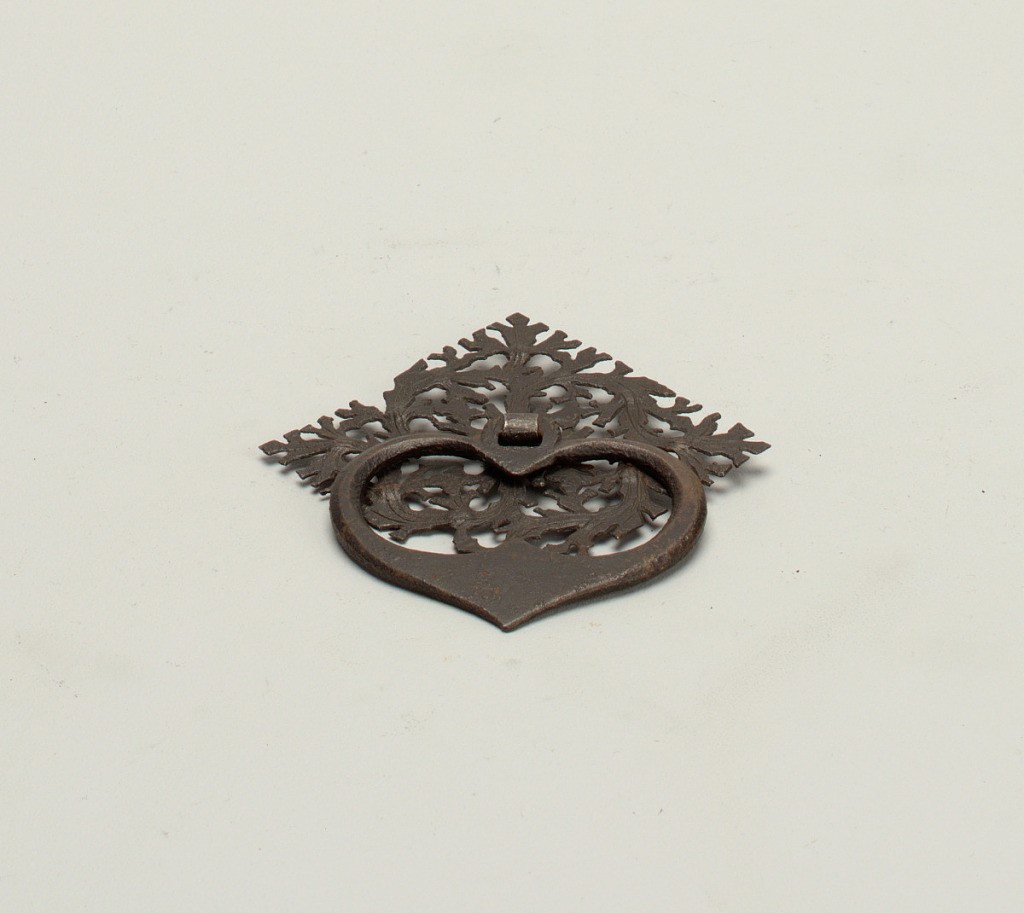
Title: Drawer pull
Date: ca. 1500
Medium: Wrought and pierced iron
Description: With corners disposed on vertical and horizontal axes, the backplate is pierced and wrought to form quadranted design of grooved foliations. Its brad receives the spatulate open drop handle, flattened at the bottom to form one interior and one exterior point.